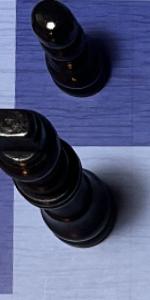
Label: King_Black